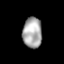
Tissue: lung
Cell type: Others
Senescence score: 0.2433
Nuclear area (px): 576
Mean DAPI intensity: 169.03